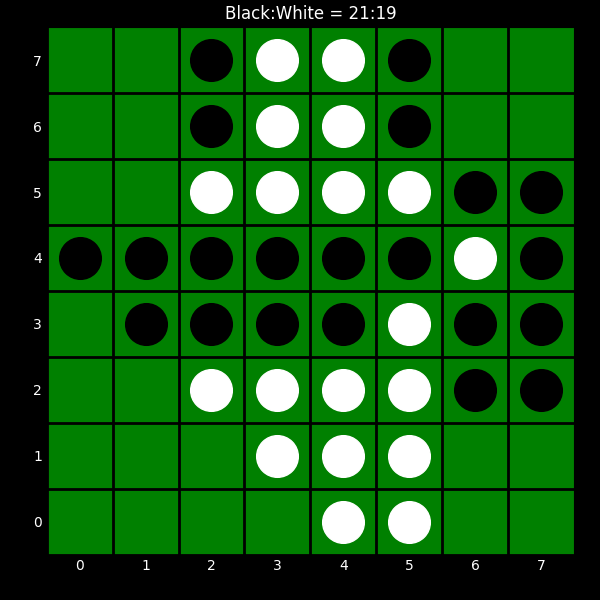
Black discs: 21
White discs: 19